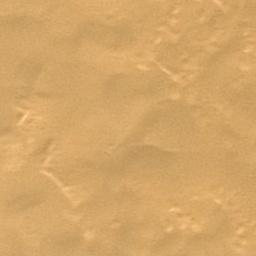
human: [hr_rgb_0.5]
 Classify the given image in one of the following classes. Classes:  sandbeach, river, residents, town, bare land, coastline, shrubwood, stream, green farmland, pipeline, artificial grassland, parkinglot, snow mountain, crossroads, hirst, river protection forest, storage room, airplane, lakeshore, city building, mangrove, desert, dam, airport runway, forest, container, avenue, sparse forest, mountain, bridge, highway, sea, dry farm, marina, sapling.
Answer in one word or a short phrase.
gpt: desert